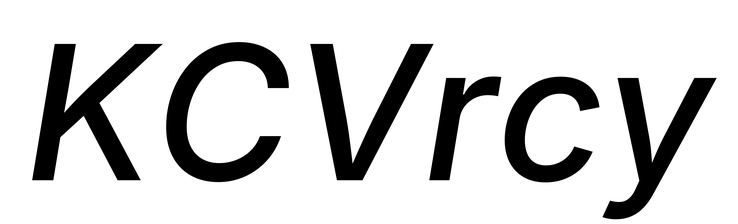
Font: Inter-Italic_Medium_Italic